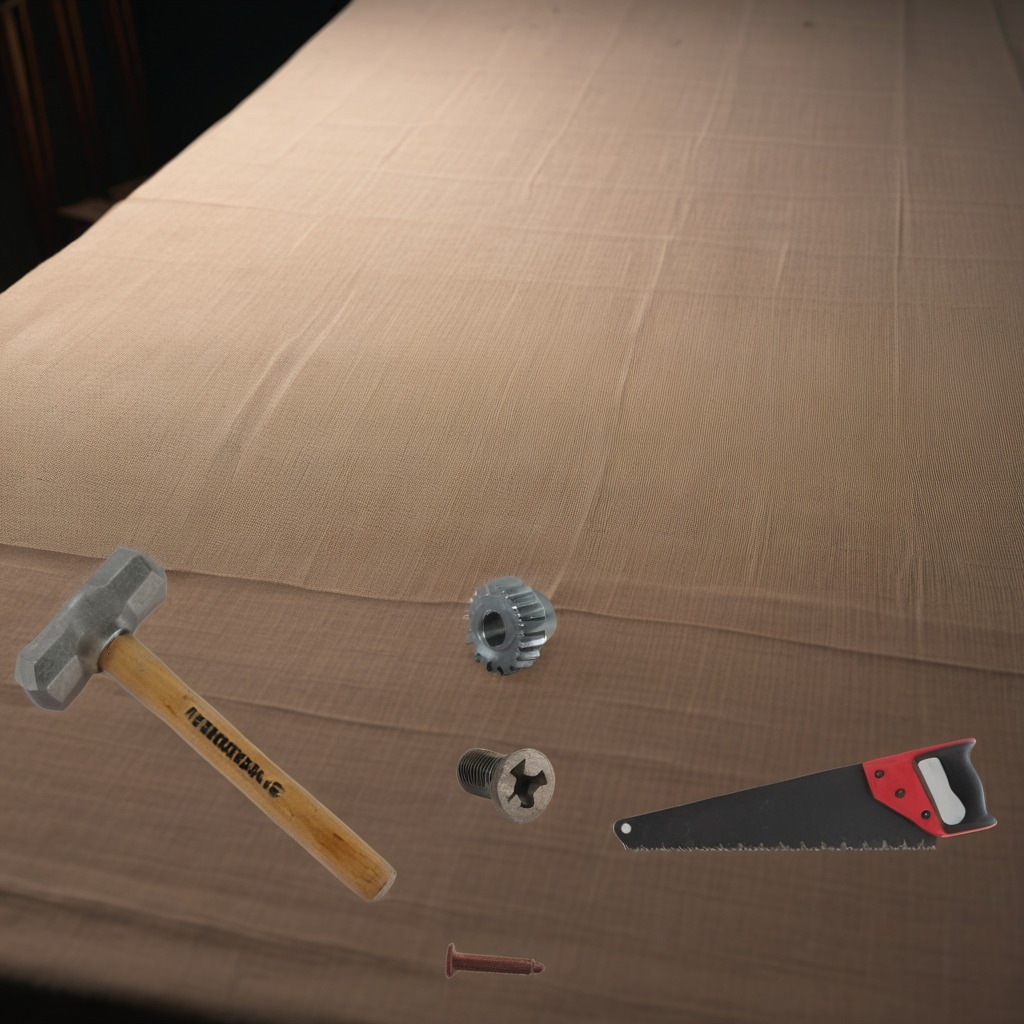
A steel gear with teeth, a metal machine screw, a hammer, an iron nail, and a handheld metal saw are lying on the wooden table.